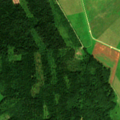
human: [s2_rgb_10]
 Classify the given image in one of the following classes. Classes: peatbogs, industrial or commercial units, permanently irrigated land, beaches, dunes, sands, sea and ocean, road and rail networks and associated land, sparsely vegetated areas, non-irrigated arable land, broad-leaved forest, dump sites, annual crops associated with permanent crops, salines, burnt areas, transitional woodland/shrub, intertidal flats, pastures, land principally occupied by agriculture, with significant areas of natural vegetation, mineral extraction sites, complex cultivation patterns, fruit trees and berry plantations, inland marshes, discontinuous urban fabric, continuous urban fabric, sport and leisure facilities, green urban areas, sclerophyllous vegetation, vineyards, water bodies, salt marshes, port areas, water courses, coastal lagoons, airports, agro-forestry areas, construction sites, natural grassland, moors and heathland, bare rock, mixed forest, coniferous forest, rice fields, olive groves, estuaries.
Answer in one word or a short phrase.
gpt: non-irrigated arable land, pastures, broad-leaved forest, mixed forest